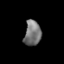
Tissue: lung
Cell type: Epithelial cells
Senescence score: 0.2188
Nuclear area (px): 412
Mean DAPI intensity: 117.939